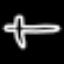
Label: airplane